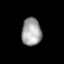
Tissue: lung
Cell type: Others
Senescence score: 0.1818
Nuclear area (px): 534
Mean DAPI intensity: 163.449